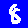
Digit: 8